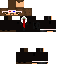
A male human skin with dark skin, wearing brown bald dressed in a blue suit and black pants, featuring a closed mouth.